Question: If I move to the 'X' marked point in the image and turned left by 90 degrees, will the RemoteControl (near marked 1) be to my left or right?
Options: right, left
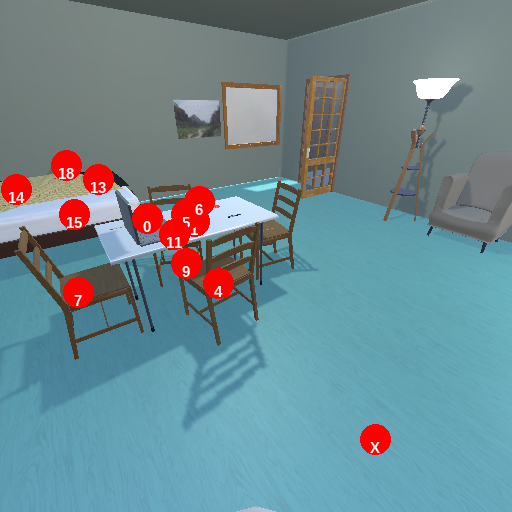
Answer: right